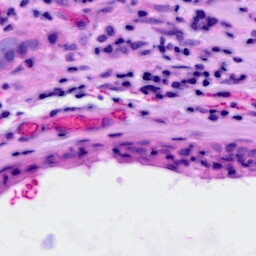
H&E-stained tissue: Ovarian